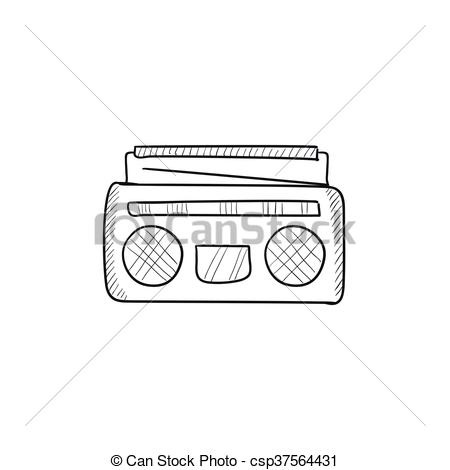
Label: cassette player